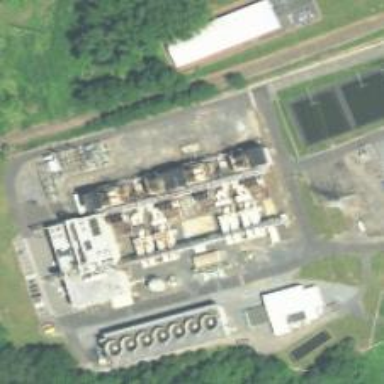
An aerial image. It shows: Gas turbine power generator.